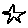
Label: star